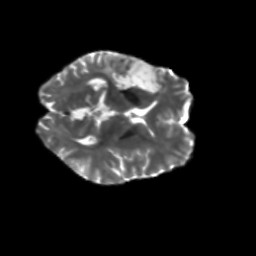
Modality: T2w
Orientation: axial
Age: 36
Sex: female
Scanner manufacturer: siemens
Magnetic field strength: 3 T
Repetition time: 5.47 s
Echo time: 0.0854 s